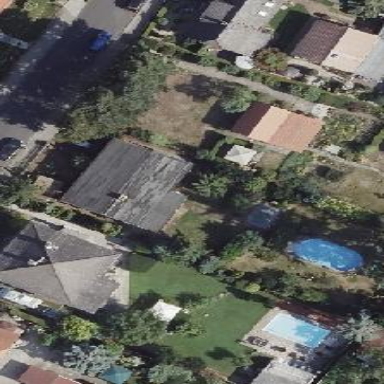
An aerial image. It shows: Detached building.